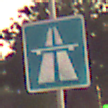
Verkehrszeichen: Autobahn
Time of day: Night
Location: Outdoor (Suburban)
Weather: Clear
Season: NotSpecified
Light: Artificial